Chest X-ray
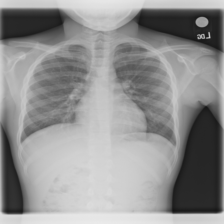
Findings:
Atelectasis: negative
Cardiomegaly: negative
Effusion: negative
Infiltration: negative
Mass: negative
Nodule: negative
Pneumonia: negative
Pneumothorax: negative
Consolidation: negative
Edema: negative
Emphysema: negative
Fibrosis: negative
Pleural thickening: negative
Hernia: negative